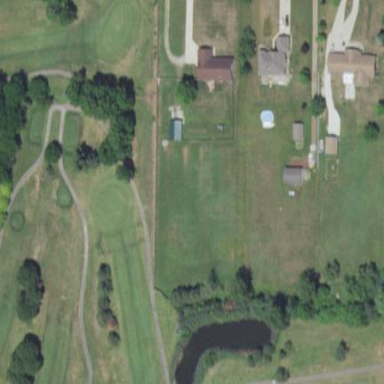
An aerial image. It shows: Golf fairway in the image.